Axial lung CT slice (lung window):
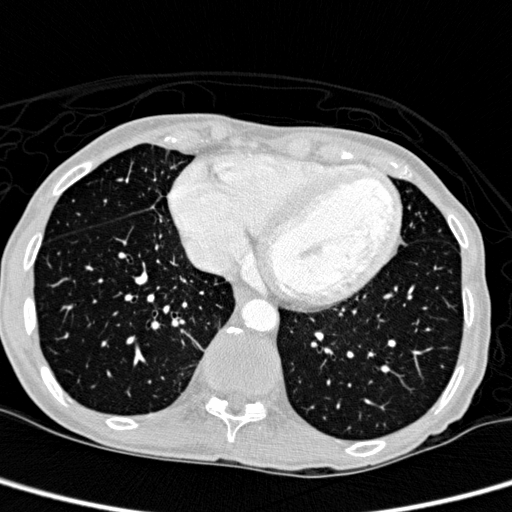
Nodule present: no